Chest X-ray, AP view. Patient: 5 years old, sex M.
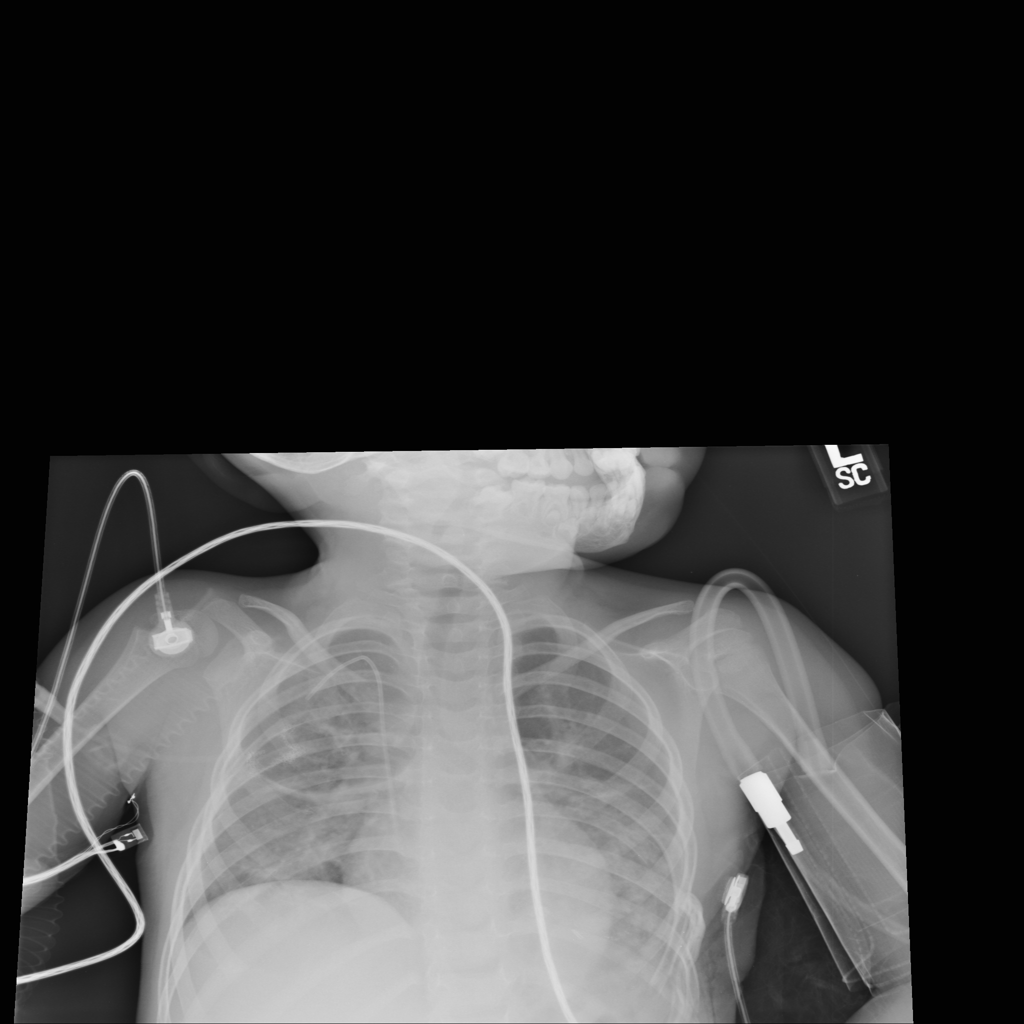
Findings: No Finding